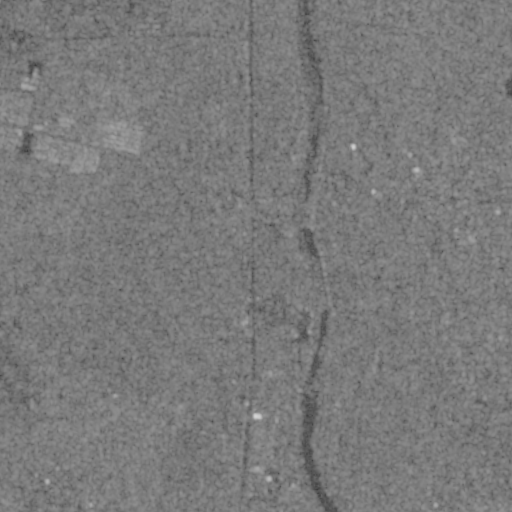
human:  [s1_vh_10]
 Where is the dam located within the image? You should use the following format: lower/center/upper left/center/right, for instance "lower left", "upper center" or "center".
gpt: The dam is located in the lower center of the image.
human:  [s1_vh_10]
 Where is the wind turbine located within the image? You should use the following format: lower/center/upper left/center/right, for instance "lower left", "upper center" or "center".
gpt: The wind turbine is located in the lower left of the image.
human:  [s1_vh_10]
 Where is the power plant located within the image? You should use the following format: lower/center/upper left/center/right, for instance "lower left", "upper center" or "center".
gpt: There is no power plant in the image.

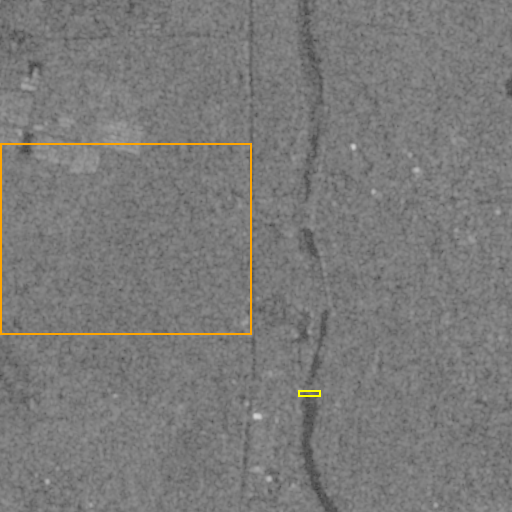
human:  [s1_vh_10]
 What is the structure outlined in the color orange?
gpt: The structure outlined in orange is a crop field.
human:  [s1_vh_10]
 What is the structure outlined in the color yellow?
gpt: The structure outlined in yellow is a dam.
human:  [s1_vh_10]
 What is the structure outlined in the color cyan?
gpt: There is no cyan outline.